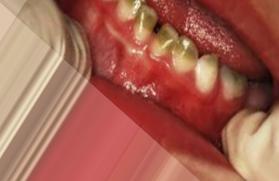
Condition: Tooth Discoloration